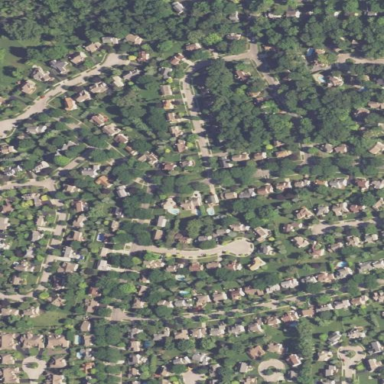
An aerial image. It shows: Residential area consisting of single-family homes.